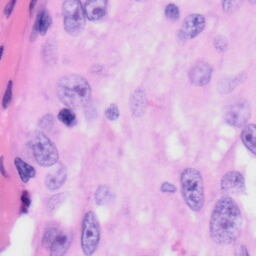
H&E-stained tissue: Skin